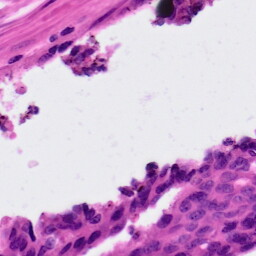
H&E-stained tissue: Ovarian